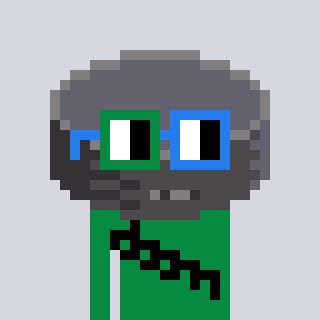
a pixel art character with square green and blue glasses, a hockey puck-shaped head and a green-colored body on a cool background